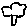
Label: tree